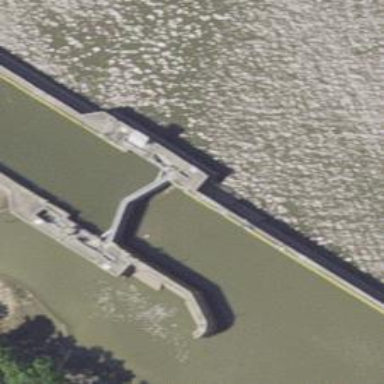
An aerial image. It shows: Lock gate on waterway.